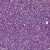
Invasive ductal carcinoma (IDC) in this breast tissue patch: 1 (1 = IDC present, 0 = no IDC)